Question: I have this table which is showing seller id and name with the product code and the quantity the seller sold. I want to sum up the quantity based on product id. I tried GROUP BY product_code but it sums up the quantity of every same product_code regardless of seller_id.

So As a result of this picture the result of quantity for seller 200000 should be 5 and for seller 200001 quantity should be 1.
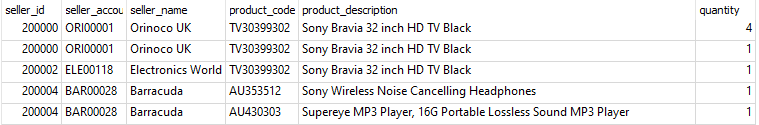
Answer: you need to group by seller_id
'''
select
seller_id,
product_code,
sum(quantity)
from
yourtable
group by seller_id,product_code
'''